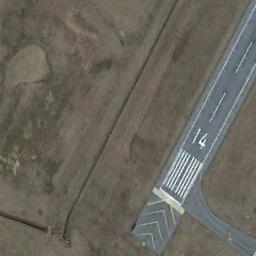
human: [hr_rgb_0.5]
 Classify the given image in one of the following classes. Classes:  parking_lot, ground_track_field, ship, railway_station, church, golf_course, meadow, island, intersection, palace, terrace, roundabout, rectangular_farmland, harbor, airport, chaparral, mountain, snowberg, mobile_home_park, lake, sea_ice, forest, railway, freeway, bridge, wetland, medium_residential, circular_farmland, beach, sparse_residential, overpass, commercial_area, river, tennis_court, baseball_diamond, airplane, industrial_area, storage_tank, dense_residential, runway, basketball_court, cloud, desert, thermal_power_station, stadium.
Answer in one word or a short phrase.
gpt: runway